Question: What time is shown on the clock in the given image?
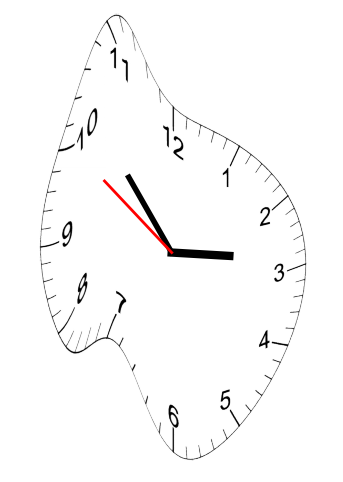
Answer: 02:52:50